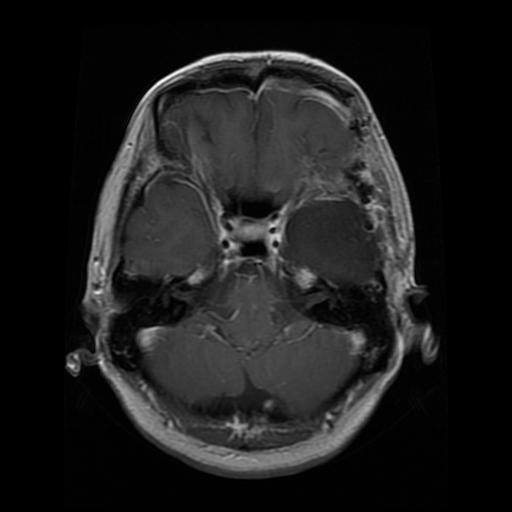
Label: glioma